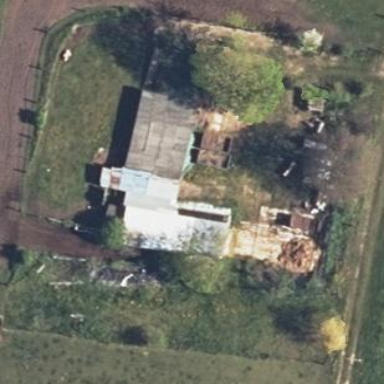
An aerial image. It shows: Farmyard area.